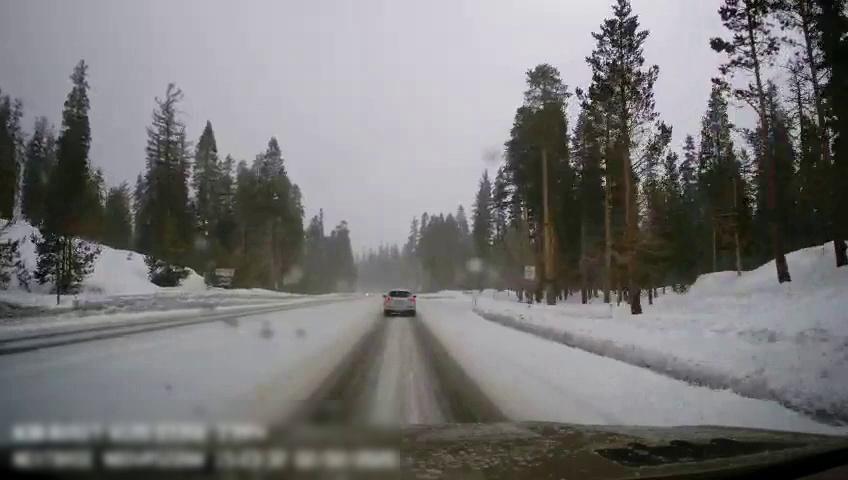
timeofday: Day
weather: Snowy
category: Drivable Space
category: Vehicles | SUV